Field crop: tomato
Growth stage: 2
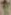
Species: solanum